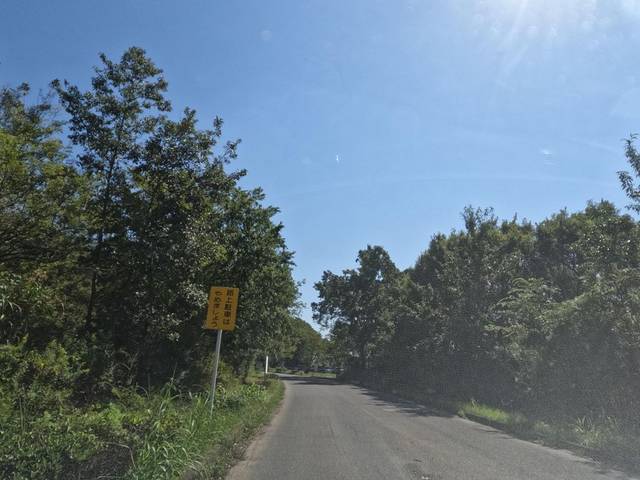
Region: Japan
Coordinates: 35.857, 139.593